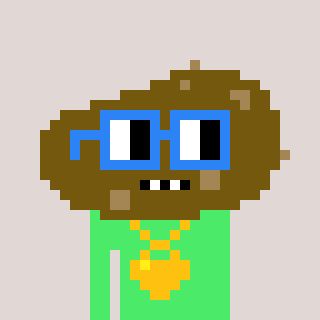
a pixel art character with square blue glasses, a potato-shaped head and a teal-colored body on a warm background